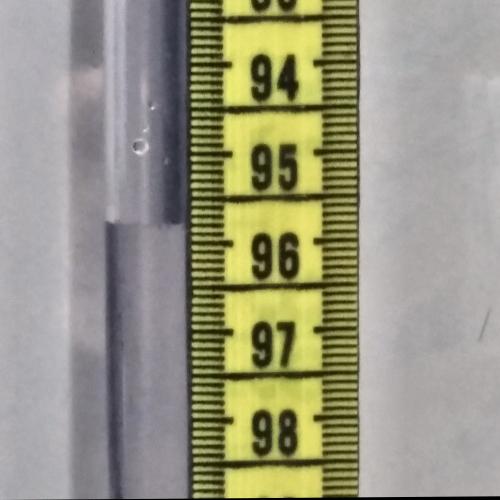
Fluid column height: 95.8 cm